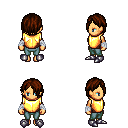
a pixel art fantasy rpg character, female body template, human, tanned skin, gold chest armor, teal pants, brown bangs hairstyle, white cloth bandages, metal boots, four views (front, back, left, right), 2x2 character sprite sheet, small pixel art, hard edges, no anti-aliasing